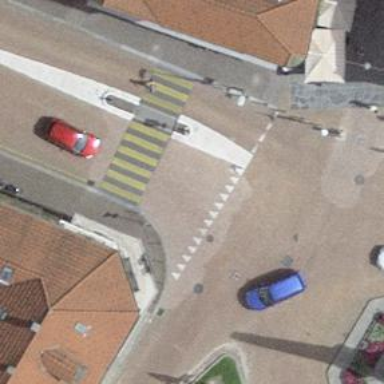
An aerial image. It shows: Marked crossing with pedestrian island.